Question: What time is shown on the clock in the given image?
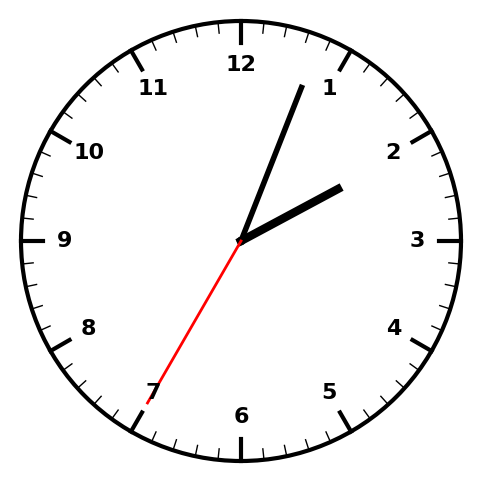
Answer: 02:03:35